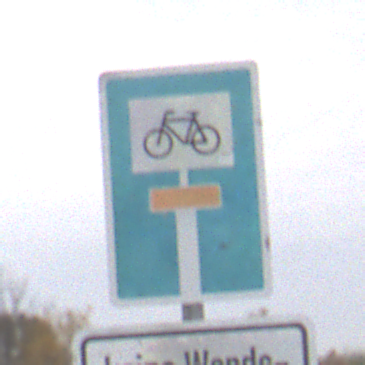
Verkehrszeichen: SackgasseRadverkehrDurchlaessig
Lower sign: HinweisGeaenderteVorfahrtVerkehrsfuehrungVerkehrsregelung3
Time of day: Midday
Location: Outdoor (Suburban)
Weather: Overcast
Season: NotSpecified
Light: Natural